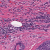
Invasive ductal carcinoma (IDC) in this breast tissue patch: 0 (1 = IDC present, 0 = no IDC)